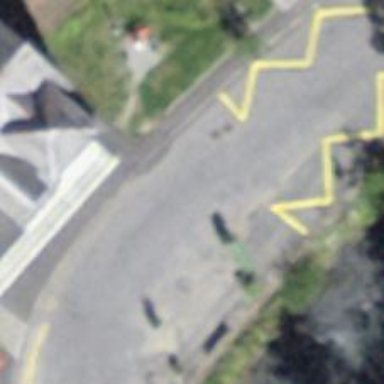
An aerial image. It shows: Public transport stop position.